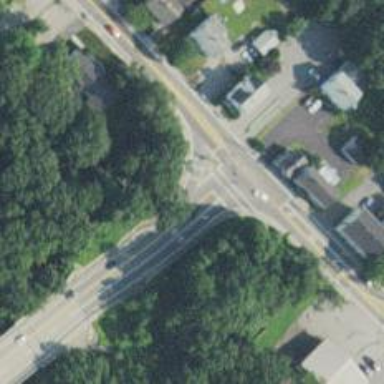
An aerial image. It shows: Asphalt road with primary link designation.